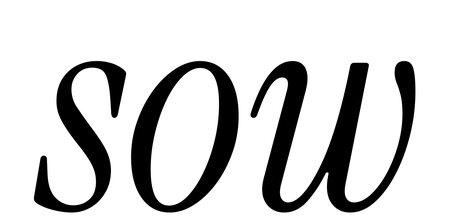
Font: InstrumentSerif-Italic